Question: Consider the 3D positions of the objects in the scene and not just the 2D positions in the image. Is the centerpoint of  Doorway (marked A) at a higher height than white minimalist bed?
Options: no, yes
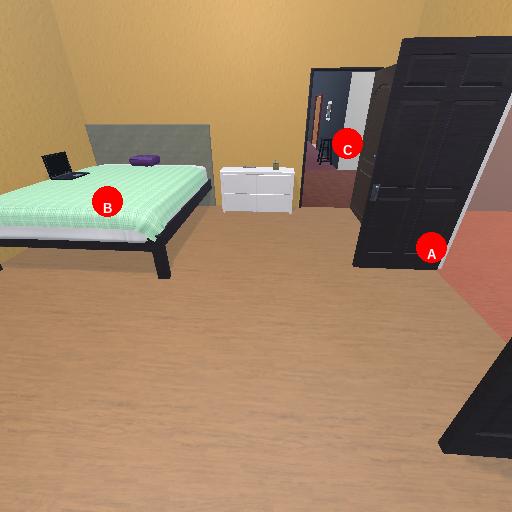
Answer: no